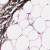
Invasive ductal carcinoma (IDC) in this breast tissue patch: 0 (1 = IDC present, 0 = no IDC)